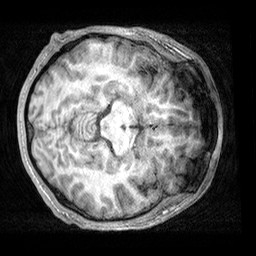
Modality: T1w
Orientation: axial
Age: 22
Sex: male
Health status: healthy
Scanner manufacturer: siemens
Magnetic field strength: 3 T
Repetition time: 2.3 s
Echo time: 0.00303 s